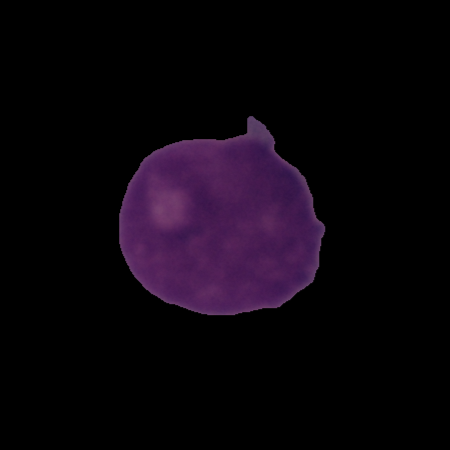
Label: cancer